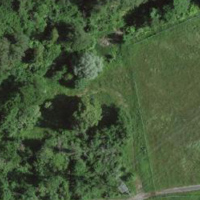
EUNIS habitat code: 44
Species observed at this site:
Centaurea scabiosa
Clematis vitalba